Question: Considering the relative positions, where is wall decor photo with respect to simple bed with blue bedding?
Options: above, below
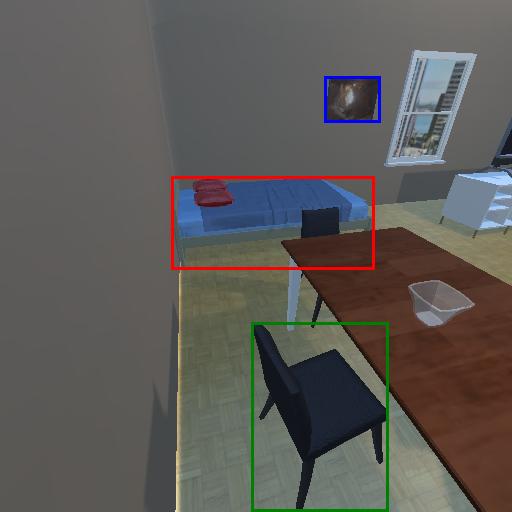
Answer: above